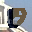
Label: 0